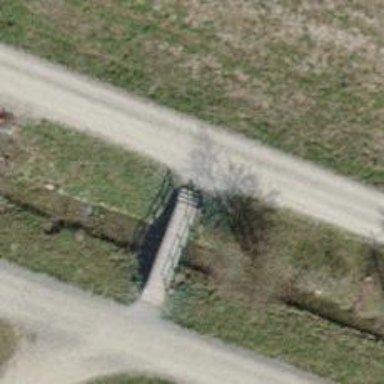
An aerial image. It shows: Compacted path with grade2 tracktype.